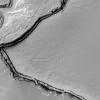
Atmospheric dust classification: not_dusty